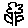
Label: flower